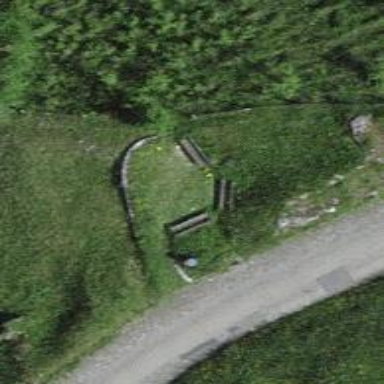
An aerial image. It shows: Brown bench.